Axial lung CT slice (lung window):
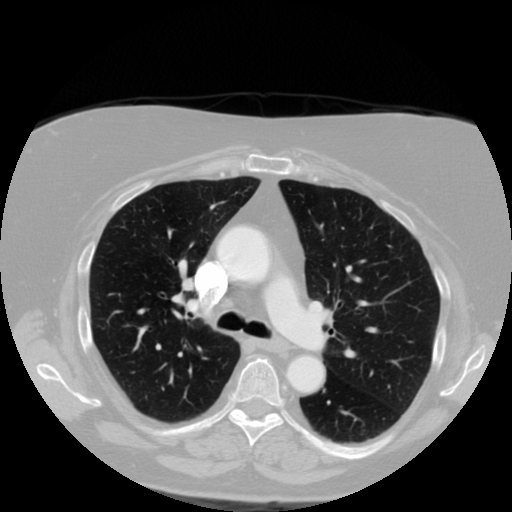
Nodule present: no